Question: I may be missing the obvious, but any hint on why is Chrome wrapping the last column in this table? Shouldn't it calculate the column width so that the content fits? (given that the table does not actually fill the page). Both IE and Firefox seem to render it fine (or at least the way I expect it to be rendered).
'''
<!DOCTYPE HTML PUBLIC "-//W3C//DTD HTML 4.01//EN" "http://www.w3.org/TR/html4/strict.dtd">
<html>
<head>
<style>
.imgLink {
margin: 0 8px;
}
</style>
</head>
<body>
<table border="1">
<tr>
<td>Some text</td>
<td>Some more text</td>
<td><span class="imgLink"><a href=""><img src="iconEdit.gif">Edit</a></span>
<span class="imgLink"><a href=""><img src="iconDelete.gif">Delete</a></span></td>
</tr>
</table>
</body>
</html>
'''
The table is NOT filling the available page width.
Here's a screenshot showing the wrapping in Chrome:

I actually found a workaround for this -- just adding 'white-space: nowrap;' to the last column of the table. Still, I believe that Chrome is not calculating the width properly, or perhaps I am missing something. I would like to know what is going on.
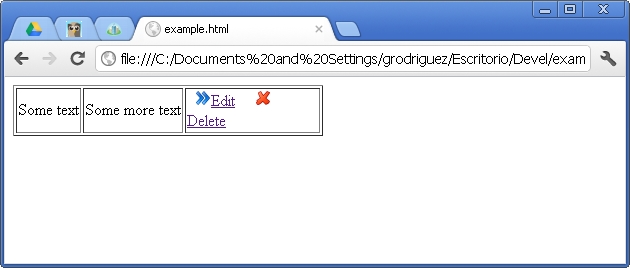
Answer: Just guessing here, but I believe that Chrome does make an error in calculating the width of the table cell. Since inline elements are not supposed to have margins, it calculates the width of the td without taking the margin into account. But then it draws the spans with the margins anyway, so the spans are to wide to fit in the td's calculated width, making them wrap.
So possible solutions are:
- 'inline-block'- - -